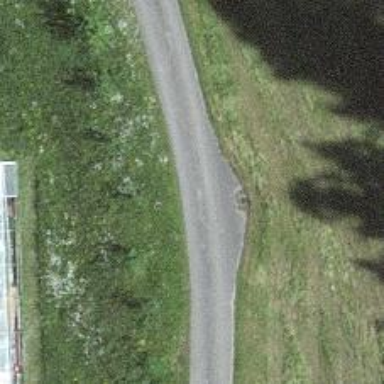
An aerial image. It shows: Well-maintained track road with grade 1 tracktype.